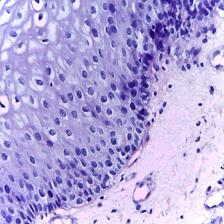
Diagnosis: Normal